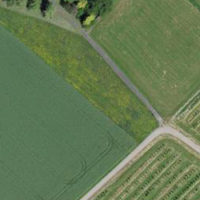
EUNIS habitat code: 52
Species observed at this site:
Cirsium vulgare